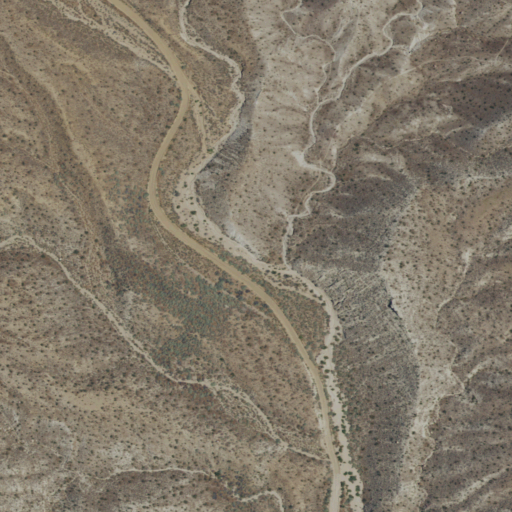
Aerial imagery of plain(s) in California named Sugarloaf Park containing only shrub